Question: I'm following Aaron Hillegrass's book (trying), and am at the point trying to bind some view cells. I am getting the results in the screen shot below.
The cells on the right side are at least editable. The title cell is not.
I'd appreciate any advice on what I'm doing wrong.
Thanks

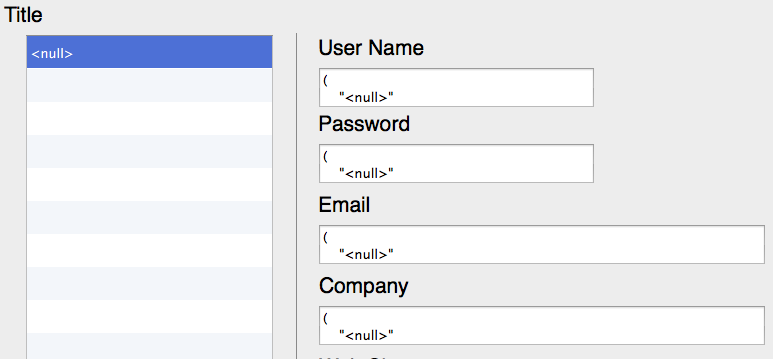
Answer: As per my last comment. I had to bind the table to entity > arrangedObject, then bind the tableView cells to objectValue.name.